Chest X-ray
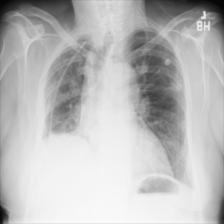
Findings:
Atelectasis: negative
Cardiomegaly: negative
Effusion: negative
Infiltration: negative
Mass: positive
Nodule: negative
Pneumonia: negative
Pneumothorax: negative
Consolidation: negative
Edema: negative
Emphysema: positive
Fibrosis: negative
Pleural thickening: positive
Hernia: negative